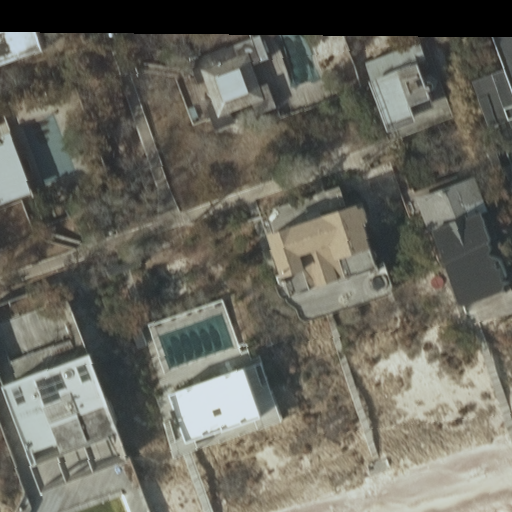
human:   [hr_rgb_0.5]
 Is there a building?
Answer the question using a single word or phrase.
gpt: yes

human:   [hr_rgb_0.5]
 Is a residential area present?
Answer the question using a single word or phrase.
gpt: yes

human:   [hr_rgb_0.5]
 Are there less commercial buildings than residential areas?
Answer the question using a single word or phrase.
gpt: yes

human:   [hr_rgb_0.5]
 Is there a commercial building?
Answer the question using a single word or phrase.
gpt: no

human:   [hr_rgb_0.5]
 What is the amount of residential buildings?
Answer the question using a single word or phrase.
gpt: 9

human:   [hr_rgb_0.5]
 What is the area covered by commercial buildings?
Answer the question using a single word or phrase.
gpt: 0m2

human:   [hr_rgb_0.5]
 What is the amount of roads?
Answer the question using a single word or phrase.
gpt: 2

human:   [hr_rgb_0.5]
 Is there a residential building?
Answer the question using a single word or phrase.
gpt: yes

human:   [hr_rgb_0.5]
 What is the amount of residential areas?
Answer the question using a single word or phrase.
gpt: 1

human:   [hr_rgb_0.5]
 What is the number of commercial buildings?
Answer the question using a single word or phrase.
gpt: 0

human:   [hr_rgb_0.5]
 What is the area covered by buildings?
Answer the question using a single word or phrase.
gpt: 2128m2

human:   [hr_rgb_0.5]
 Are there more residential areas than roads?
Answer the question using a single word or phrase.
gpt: no

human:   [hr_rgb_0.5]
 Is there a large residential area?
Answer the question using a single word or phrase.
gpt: yes

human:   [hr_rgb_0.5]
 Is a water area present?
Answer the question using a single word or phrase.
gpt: no

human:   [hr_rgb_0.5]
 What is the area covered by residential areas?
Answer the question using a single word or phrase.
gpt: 10363m2

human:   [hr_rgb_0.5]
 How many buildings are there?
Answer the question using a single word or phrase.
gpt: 9

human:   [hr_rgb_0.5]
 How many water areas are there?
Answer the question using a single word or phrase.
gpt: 0

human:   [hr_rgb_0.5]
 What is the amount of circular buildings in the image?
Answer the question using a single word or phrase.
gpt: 0

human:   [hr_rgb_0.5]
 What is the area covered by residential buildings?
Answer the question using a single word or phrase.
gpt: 2128m2

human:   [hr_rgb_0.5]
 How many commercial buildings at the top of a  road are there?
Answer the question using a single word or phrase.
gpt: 0

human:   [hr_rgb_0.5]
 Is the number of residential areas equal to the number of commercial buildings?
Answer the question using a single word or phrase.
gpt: no

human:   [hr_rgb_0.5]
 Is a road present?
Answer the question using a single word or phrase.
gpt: yes

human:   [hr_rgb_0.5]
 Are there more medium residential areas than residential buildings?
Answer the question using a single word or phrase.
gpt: no

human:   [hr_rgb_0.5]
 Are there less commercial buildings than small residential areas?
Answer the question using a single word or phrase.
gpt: no

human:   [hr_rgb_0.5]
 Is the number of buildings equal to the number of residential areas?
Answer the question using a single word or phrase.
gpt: no

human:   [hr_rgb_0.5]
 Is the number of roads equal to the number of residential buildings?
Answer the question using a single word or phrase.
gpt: no

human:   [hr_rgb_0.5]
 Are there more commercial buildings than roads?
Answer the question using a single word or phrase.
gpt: no

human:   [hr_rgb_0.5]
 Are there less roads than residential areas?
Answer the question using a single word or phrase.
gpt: no

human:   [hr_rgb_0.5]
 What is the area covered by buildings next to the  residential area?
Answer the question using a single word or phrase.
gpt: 2128m2

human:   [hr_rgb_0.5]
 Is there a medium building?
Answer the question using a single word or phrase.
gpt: yes

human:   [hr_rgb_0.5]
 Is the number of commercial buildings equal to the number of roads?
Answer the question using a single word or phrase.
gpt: no

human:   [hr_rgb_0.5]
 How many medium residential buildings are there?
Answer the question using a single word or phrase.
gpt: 6

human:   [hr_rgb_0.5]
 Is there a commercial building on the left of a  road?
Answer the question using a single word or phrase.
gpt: no

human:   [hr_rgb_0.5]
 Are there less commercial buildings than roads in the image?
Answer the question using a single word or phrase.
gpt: yes

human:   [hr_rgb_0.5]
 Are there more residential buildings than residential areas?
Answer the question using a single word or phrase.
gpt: yes

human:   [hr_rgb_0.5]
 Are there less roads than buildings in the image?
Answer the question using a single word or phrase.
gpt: yes

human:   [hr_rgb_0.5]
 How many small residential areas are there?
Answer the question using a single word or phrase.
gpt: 0

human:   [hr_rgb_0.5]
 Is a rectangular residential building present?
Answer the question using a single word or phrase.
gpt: yes

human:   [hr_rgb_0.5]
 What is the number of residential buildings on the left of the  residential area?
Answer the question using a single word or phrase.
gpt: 3

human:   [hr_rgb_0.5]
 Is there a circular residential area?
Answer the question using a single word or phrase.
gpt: no

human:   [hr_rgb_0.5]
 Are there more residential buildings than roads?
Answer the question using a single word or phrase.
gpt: yes

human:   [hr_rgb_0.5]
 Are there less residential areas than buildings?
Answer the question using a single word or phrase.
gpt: yes

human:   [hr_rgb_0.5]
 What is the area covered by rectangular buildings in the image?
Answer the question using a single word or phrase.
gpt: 2089m2

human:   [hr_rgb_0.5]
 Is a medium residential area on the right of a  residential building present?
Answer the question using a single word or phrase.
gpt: no

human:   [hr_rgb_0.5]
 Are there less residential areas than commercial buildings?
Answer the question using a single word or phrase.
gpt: no

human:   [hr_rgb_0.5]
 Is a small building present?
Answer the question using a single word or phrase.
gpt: yes

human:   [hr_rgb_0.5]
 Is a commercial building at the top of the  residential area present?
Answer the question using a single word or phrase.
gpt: no

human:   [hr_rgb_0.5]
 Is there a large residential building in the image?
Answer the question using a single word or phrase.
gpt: yes

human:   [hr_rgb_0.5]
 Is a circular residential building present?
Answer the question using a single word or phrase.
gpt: no

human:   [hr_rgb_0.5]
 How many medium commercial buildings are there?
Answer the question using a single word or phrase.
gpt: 0

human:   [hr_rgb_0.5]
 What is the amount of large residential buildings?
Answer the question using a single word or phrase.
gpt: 1

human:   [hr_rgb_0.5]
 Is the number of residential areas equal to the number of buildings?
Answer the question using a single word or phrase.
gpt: no

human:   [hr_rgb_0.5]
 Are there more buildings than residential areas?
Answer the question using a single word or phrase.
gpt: yes

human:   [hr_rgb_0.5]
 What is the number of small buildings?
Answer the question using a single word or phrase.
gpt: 2

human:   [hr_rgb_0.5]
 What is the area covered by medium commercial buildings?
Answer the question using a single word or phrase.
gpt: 0m2

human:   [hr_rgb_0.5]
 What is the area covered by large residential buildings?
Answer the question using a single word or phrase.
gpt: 636m2

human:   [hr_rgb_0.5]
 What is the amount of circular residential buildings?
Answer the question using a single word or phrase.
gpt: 0

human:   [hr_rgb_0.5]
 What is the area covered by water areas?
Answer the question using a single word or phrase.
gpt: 0m2

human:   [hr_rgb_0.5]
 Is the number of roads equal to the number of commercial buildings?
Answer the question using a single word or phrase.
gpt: no

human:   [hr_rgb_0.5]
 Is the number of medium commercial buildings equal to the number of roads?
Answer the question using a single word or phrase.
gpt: no

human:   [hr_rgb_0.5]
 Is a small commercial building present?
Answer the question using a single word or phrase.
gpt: no

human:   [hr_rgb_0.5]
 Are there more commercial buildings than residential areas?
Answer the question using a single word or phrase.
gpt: no

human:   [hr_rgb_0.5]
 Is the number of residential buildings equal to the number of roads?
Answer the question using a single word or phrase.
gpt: no

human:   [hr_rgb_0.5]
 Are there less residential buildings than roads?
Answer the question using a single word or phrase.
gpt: no